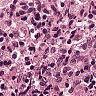
Metastatic tissue present: no